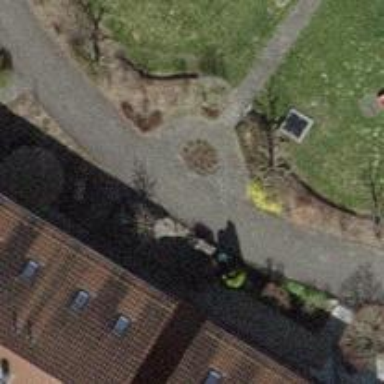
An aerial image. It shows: Footway surfaced with paving stones.